Interaction volume radius: 5 \u00c5
Interaction volume height: 15 \u00c5
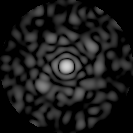
Disorder parameter: 0.8347